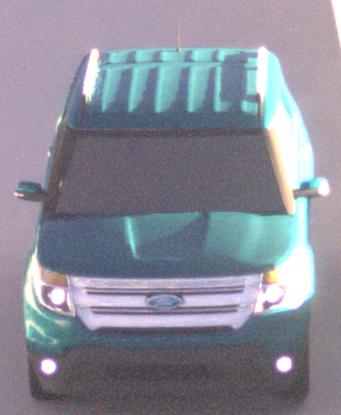
Make: Ford
Model: Explorer
Detailed model: Gen. 5
Model produced from: 2010
Model produced until: 2019
Doors: 5
Color: blue
Road condition: dry road
Daytime: sunrise or sunset
Contrast: high contrast